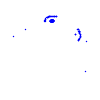
Particle: electron